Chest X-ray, PA view. Patient: 57 years old, sex M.
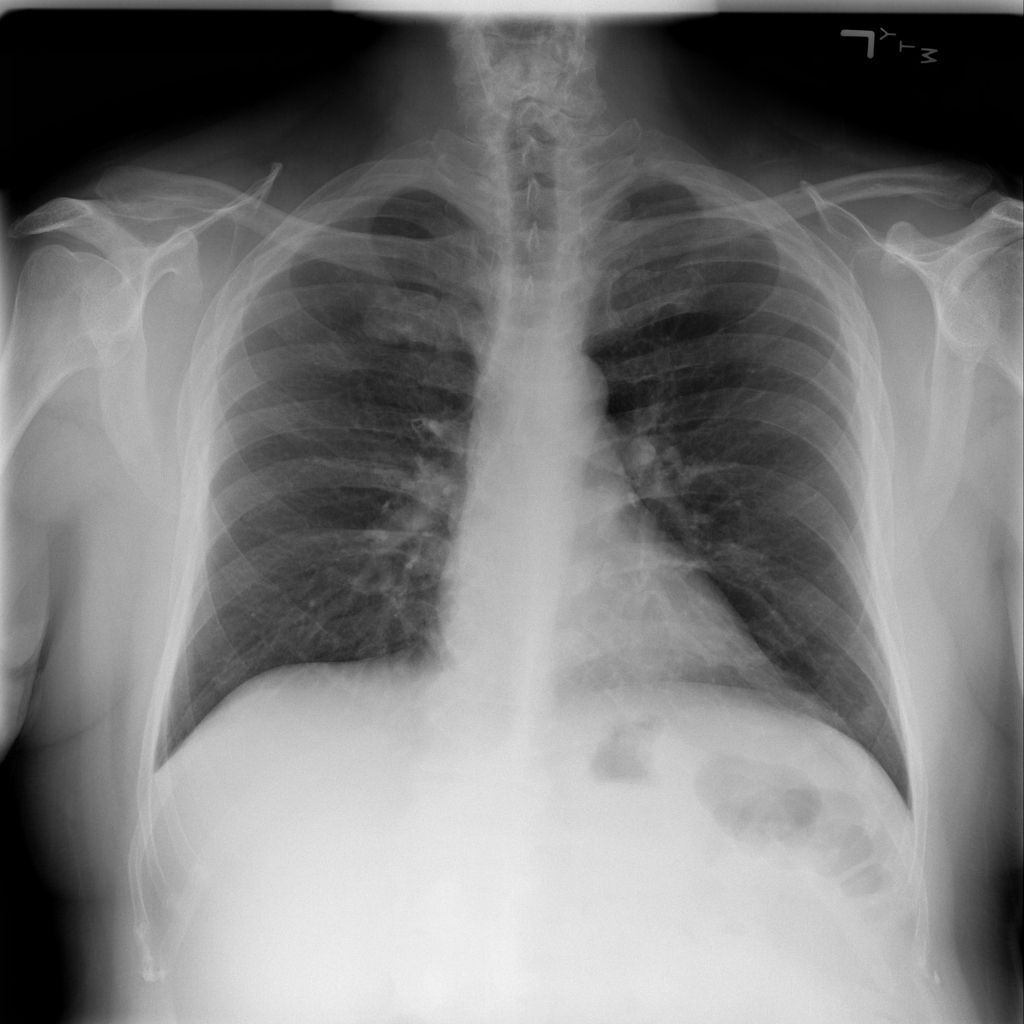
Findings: No Finding